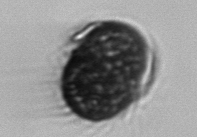
Label: Mesodinium